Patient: sex F, age 55
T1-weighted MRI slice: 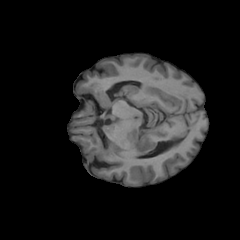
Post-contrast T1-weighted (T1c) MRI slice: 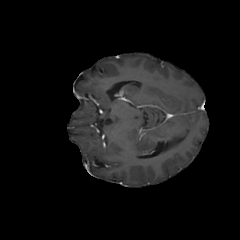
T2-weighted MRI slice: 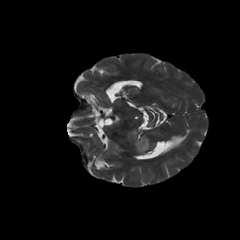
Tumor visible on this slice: yes
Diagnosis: Glioblastoma, IDH-wildtype
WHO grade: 4